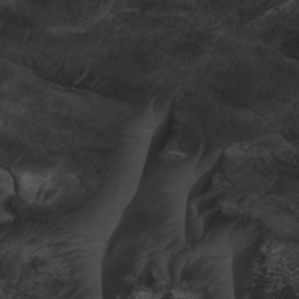
Label: non_frost